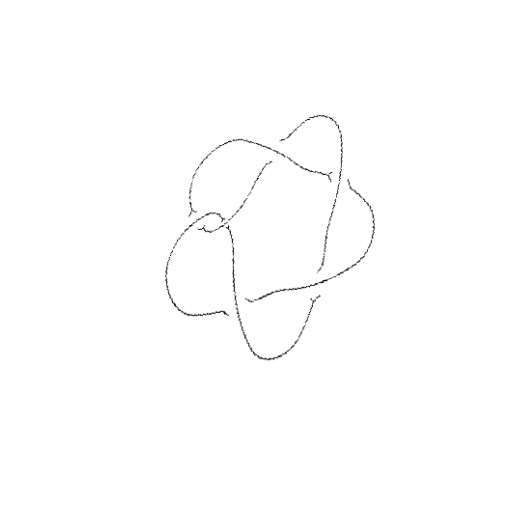
Crossing number: 6